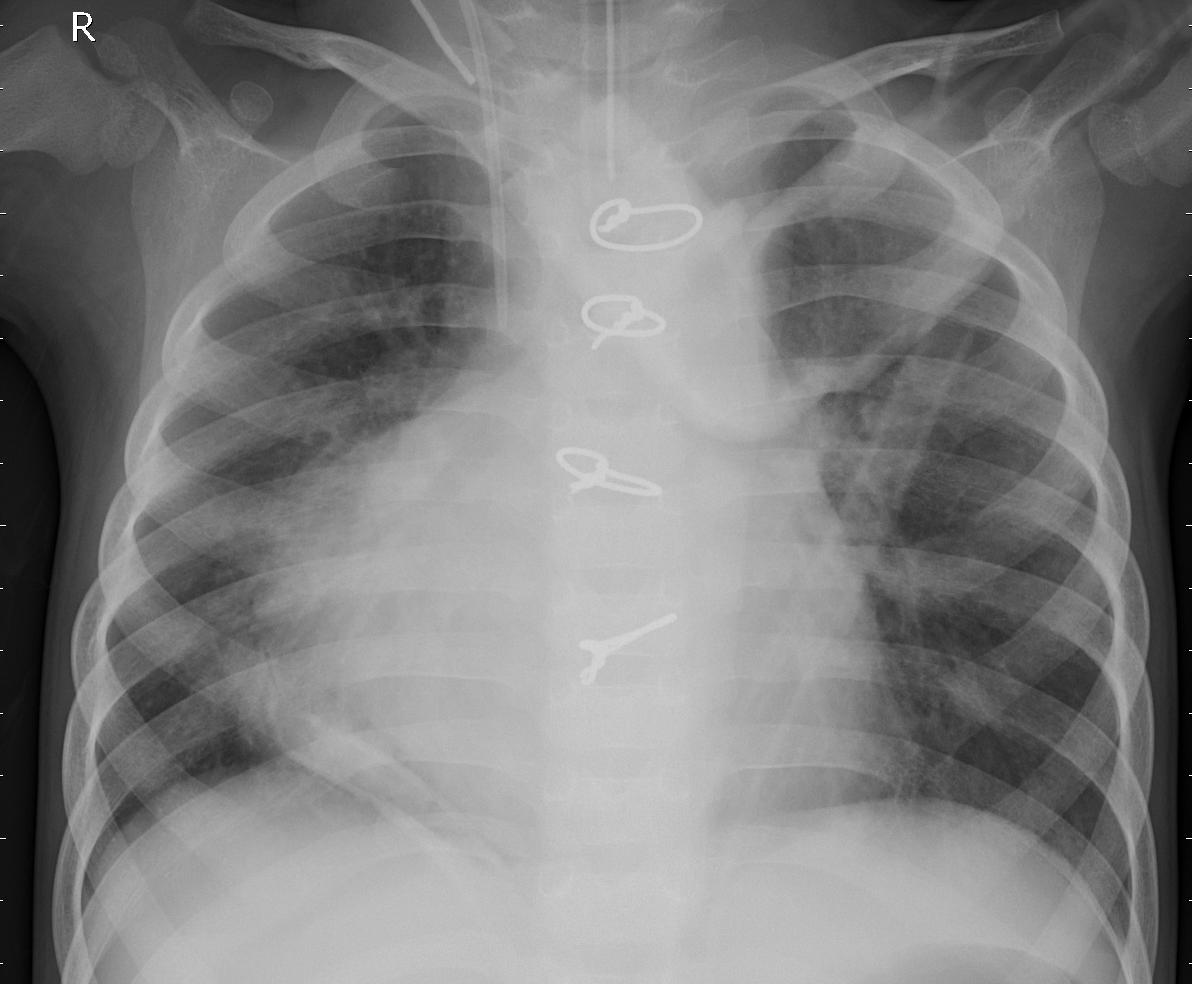
Diagnosis: PNEUMONIA